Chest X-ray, AP view. Patient: 66 years old, sex F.
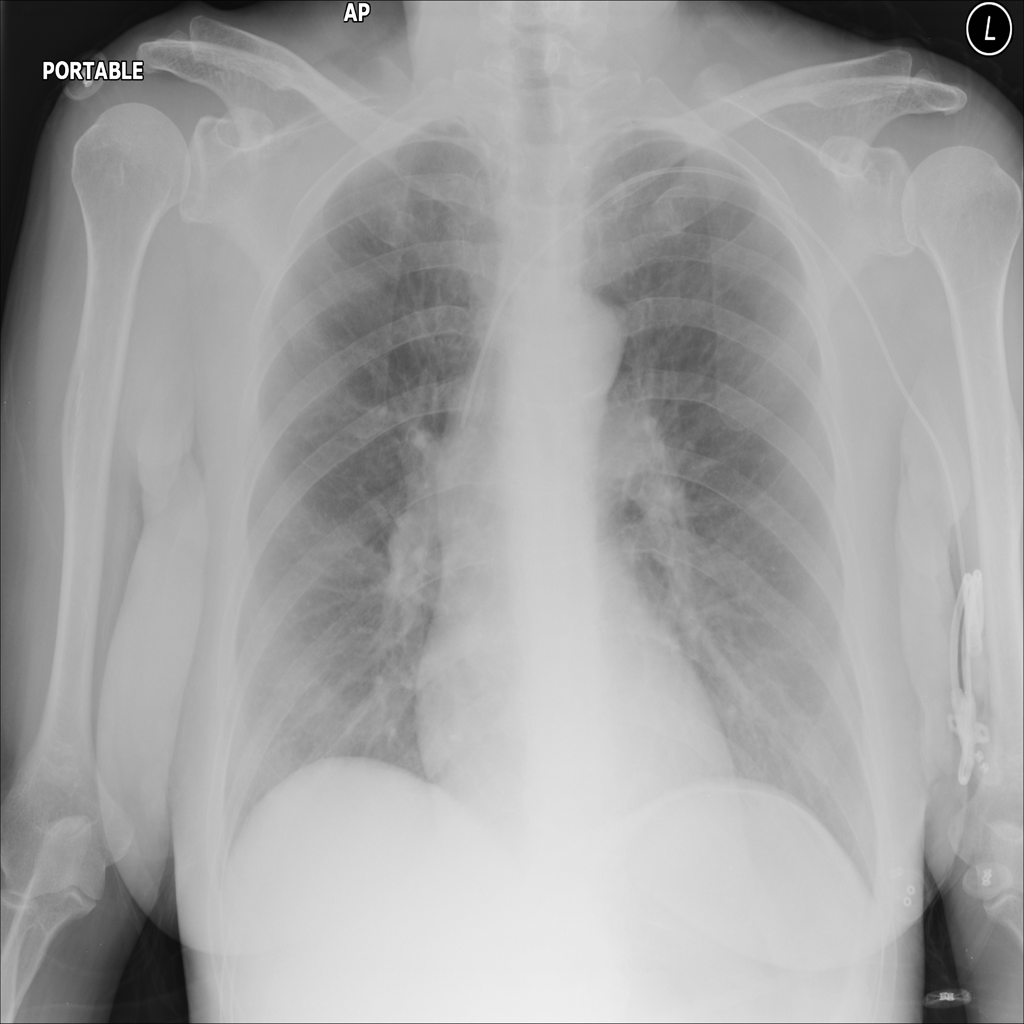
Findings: No Finding